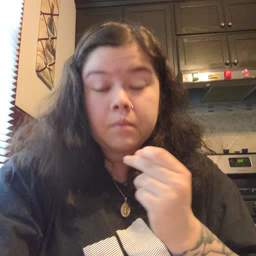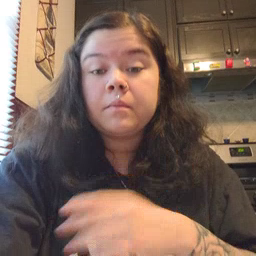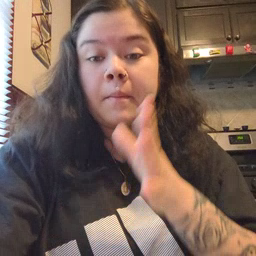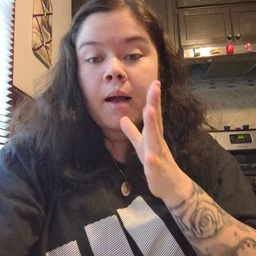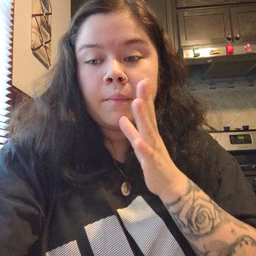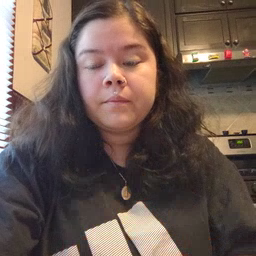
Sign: mom